Question: I used jquery UI dialog like the following image.

When i click the print button then the content of a div inside the dialog will be printed.
Code of Print function
'''
function printDiv() {
var originalContents = document.body.innerHTML;
var printContents = document.getElementById('PrintDivcontent').innerHTML;
document.body.innerHTML = "<html><head><title></title></head><body style='background-color:#FFFFFF;'>"
+ printContents + "</body>";
window.print();
document.body.innerHTML = originalContents;
}
'''
The print functionality works fine. But after printing the content by clicking the Print button, the close button of the dialog is not working. When i click the close button before clicking the Print it will work.
In console the following error is displayed
'''
TypeError: $(...).data(...) is undefined
.data( widgetFullName )._focusTabbable();
'''
Any work around for this?
Please help me.
HTML Code
'''
<div id="ReportPopup">
<div id="PrintDivcontent">
<div id="ReportTablecontainer">
<table id="ReportTable"><tbody><tr><th>Time</th><th>Action</th><th>comment</th></tr><tr class=""><td style="text-align:center;width:25%">2014-06-05 13:50:03</td><td style="padding-left:5px;width:50%">cdfsdfsd</td><td style="text-align:center;width:25%"></td></tr><tr class="altRow"><td style="text-align:center;width:25%">2014-06-05 13:51:58</td><td style="padding-left:5px;width:50%">fsdfsd</td><td style="text-align:center;width:25%">dsfsd</td></tr><tr class=""><td style="text-align:center;width:25%">2014-06-05 13:52:01</td><td style="padding-left:5px;width:50%">dfsdfs</td><td style="text-align:center;width:25%">sfsdfs</td></tr><tr class="altRow"><td style="text-align:center;width:25%">2014-06-05 14:25:45</td><td style="padding-left:5px;width:50%">dsfsdfs</td><td style="text-align:center;width:25%">sdfsdfsd</td></tr><tr class=""><td style="text-align:center;width:25%">2014-06-05 14:42:10</td><td style="padding-left:5px;width:50%">sdfsdfsd</td><td style="text-align:center;width:25%">sdfsdfsd</td></tr></tbody></table>
</div>
</div>
<div class="reportButtonContainer">
<input type="button" onclick="printDiv()" value="PRINT">
</div>
</div>
'''
Dialog
'''
$("#ReportPopup").dialog({
modal:true,
resizable: false,
title: 'Report',
show: {
effect : 'fold'
},
hide:{
effect : 'fold'
},
width: 650,
height: 600 ,
minHeight:"auto"
});
'''
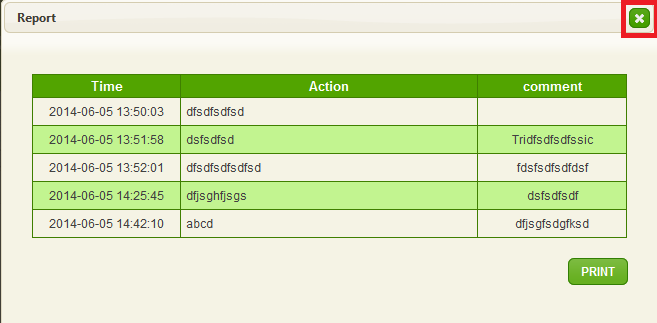
Answer: I changed my code for print functionality.
'''
function printDiv() {
var divContents = $("#PrintDivcontent").html();
var printWindow = window.open('', '', 'height=600,width=800');
printWindow.document
.write('<html><head><title>Title of Print Page</title>');
printWindow.document.write('</head><body >');
printWindow.document.write(divContents);
printWindow.document.close();
printWindow.print();
printWindow.close();
}
'''
Now it works fine.
<URL>